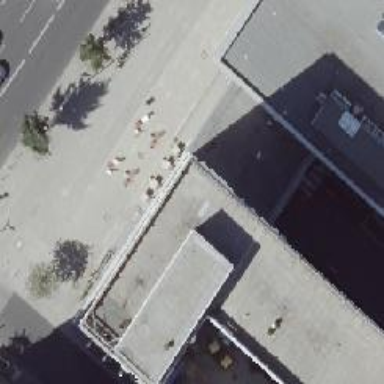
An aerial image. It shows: Office building with flat roof.